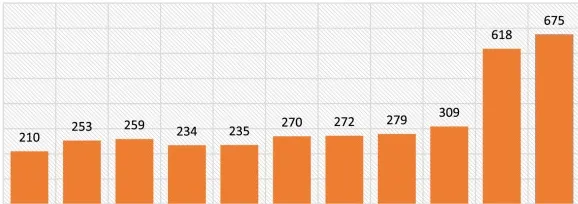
United States cystic fibrosis registry data on the number of pregnancies per year in women with cystic fibrosis at 14-45 years from 2011 to 2021. Data obtained from Cystic Fibrosis Foundation Patient Registry 2021 Annual Data Report.
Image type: chart (chart)